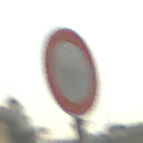
Verkehrszeichen: VerbotFahrzeugeAllerArt
Umgebung: Outdoor, Suburban
Tageszeit: MorningAfternoon
Wetter: Clear
Licht: Natural
Jahreszeit: NotSpecified
Kontrast: HighContrast